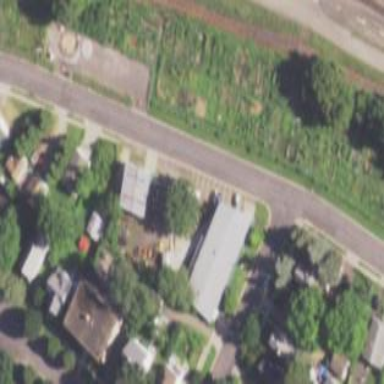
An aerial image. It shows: Allotments area.